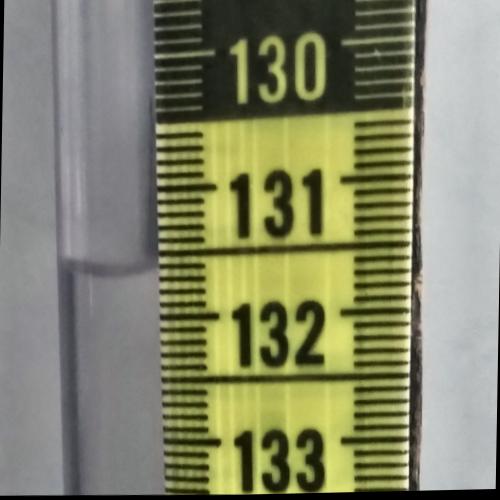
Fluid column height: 131.6 cm